Question: When defining HTTP Request, there's a checkbox for each parameter: 'Include Equals'
This checkbox can't be unchecked even when choosing different method or parameter.
I don't see any reference in <URL> for using it.
Why is this checkbox shown? Is there any usage for it?

Also it seems that Content-Type value per parameter is ignored,in GET it isn't sent:
'''
GET http://www.google.com/?token=0Bfdsa
GET data:
'''
In POST it send the regular 'www-form-urlencoded':
'''
Content-Type: application/x-www-form-urlencoded; charset=UTF-8
'''
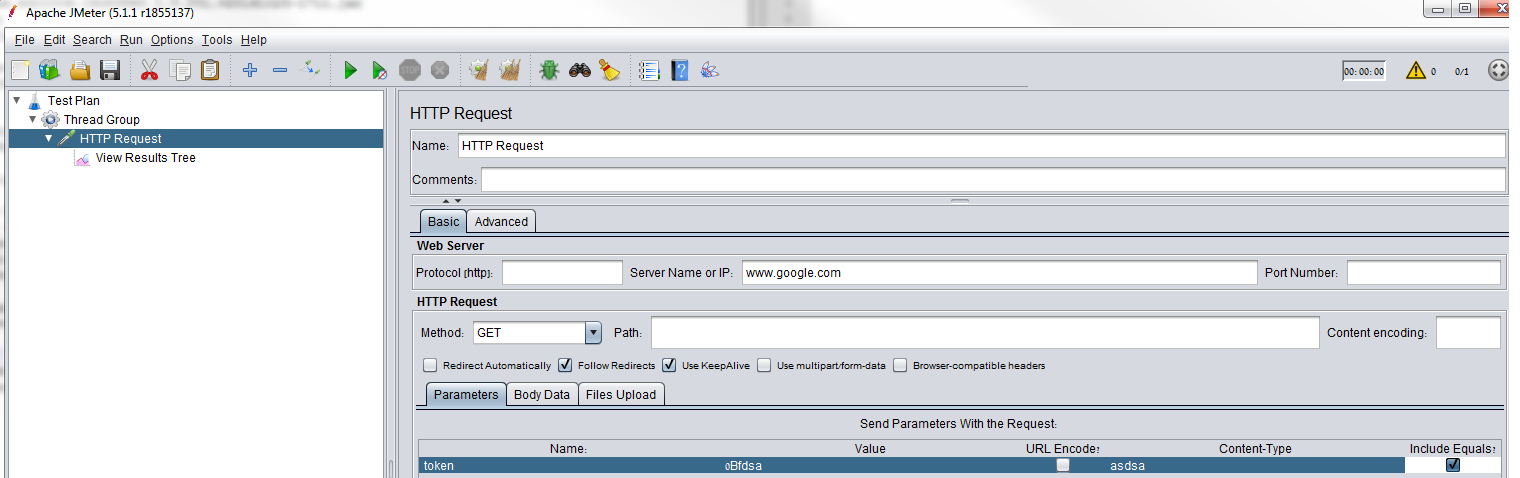
Answer: I've also stumbled upon what does it mean, and I think I've found it. It gives you the option to include '=' (equals) sign or not for : 'foo=' vs. 'foo'. If the parameter has a value you cannot uncheck :
'''
| Name: | Value | Include Equals? |
|-------|-------|:---------------:|
| foo | | [x] |
| bar | | [ ] |
| baz | qux | [x] |
'''
The above configuration generates the following url-encoded form:
'''
foo=&bar&baz=qux
'''
The appears used with the option checked - every parameter is sent as a separate part and its own 'Content-Type':
'''
[x] Use multipart/form-data
| Name: | Value | Content-Type |
|-------|-------|--------------|
| foo | | text/x-foo |
| bar | | text/x-bar |
| baz | qux | text/x-baz |
'''
The generated request looks like:
'''
Content-Type: multipart/form-data; boundary=zIVpNBG_m1irxcTtk7ByTwBgDHbsjB1UjTdRTS
--zIVpNBG_m1irxcTtk7ByTwBgDHbsjB1UjTdRTS
Content-Disposition: form-data; name="foo"
Content-Type: text/x-foo; charset=US-ASCII
Content-Transfer-Encoding: 8bit
--zIVpNBG_m1irxcTtk7ByTwBgDHbsjB1UjTdRTS
Content-Disposition: form-data; name="bar"
Content-Type: text/x-bar; charset=US-ASCII
Content-Transfer-Encoding: 8bit
--zIVpNBG_m1irxcTtk7ByTwBgDHbsjB1UjTdRTS
Content-Disposition: form-data; name="baz"
Content-Type: text/x-baz; charset=US-ASCII
Content-Transfer-Encoding: 8bit
qux
--zIVpNBG_m1irxcTtk7ByTwBgDHbsjB1UjTdRTS--
'''